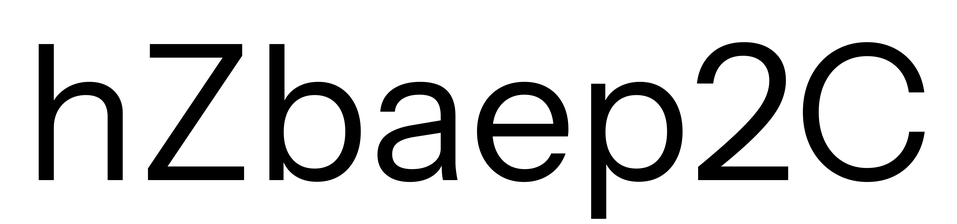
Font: InstrumentSans_Regular